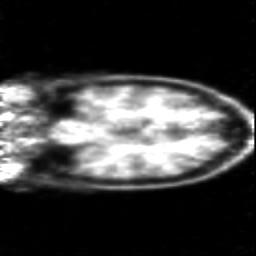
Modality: PET
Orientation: coronal
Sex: female
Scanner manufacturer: siemens